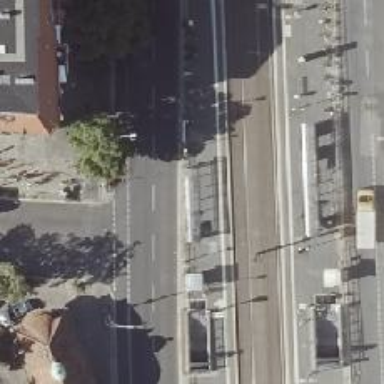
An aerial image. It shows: Public transport shelter.